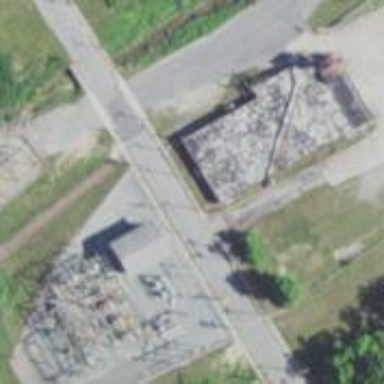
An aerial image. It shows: Distribution level power substation enclosed by fence.